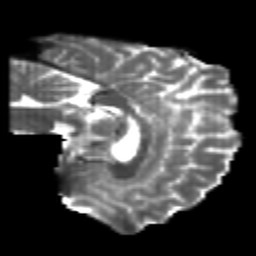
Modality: T2w
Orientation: sagittal
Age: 20
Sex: male
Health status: healthy
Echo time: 0.074 s